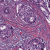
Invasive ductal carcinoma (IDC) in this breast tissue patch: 1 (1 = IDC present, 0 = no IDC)